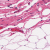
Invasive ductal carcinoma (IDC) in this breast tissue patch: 0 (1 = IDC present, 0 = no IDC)